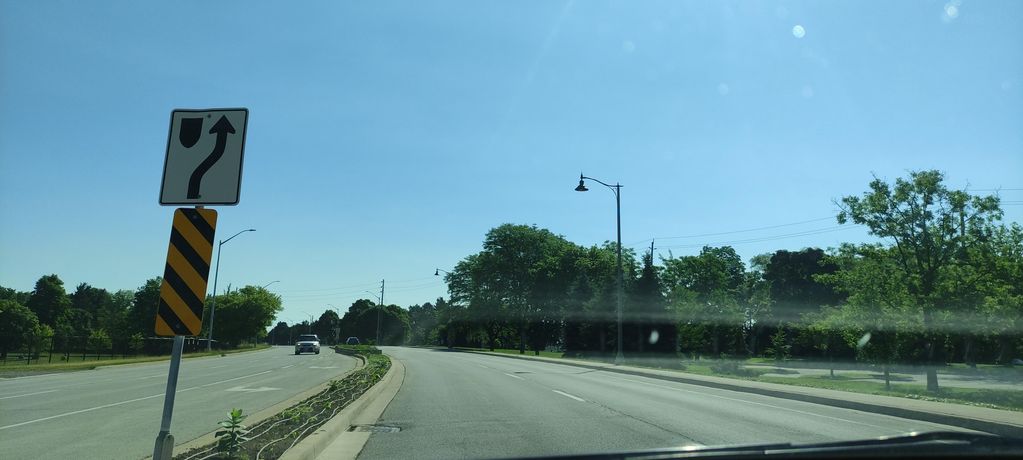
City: hamilton